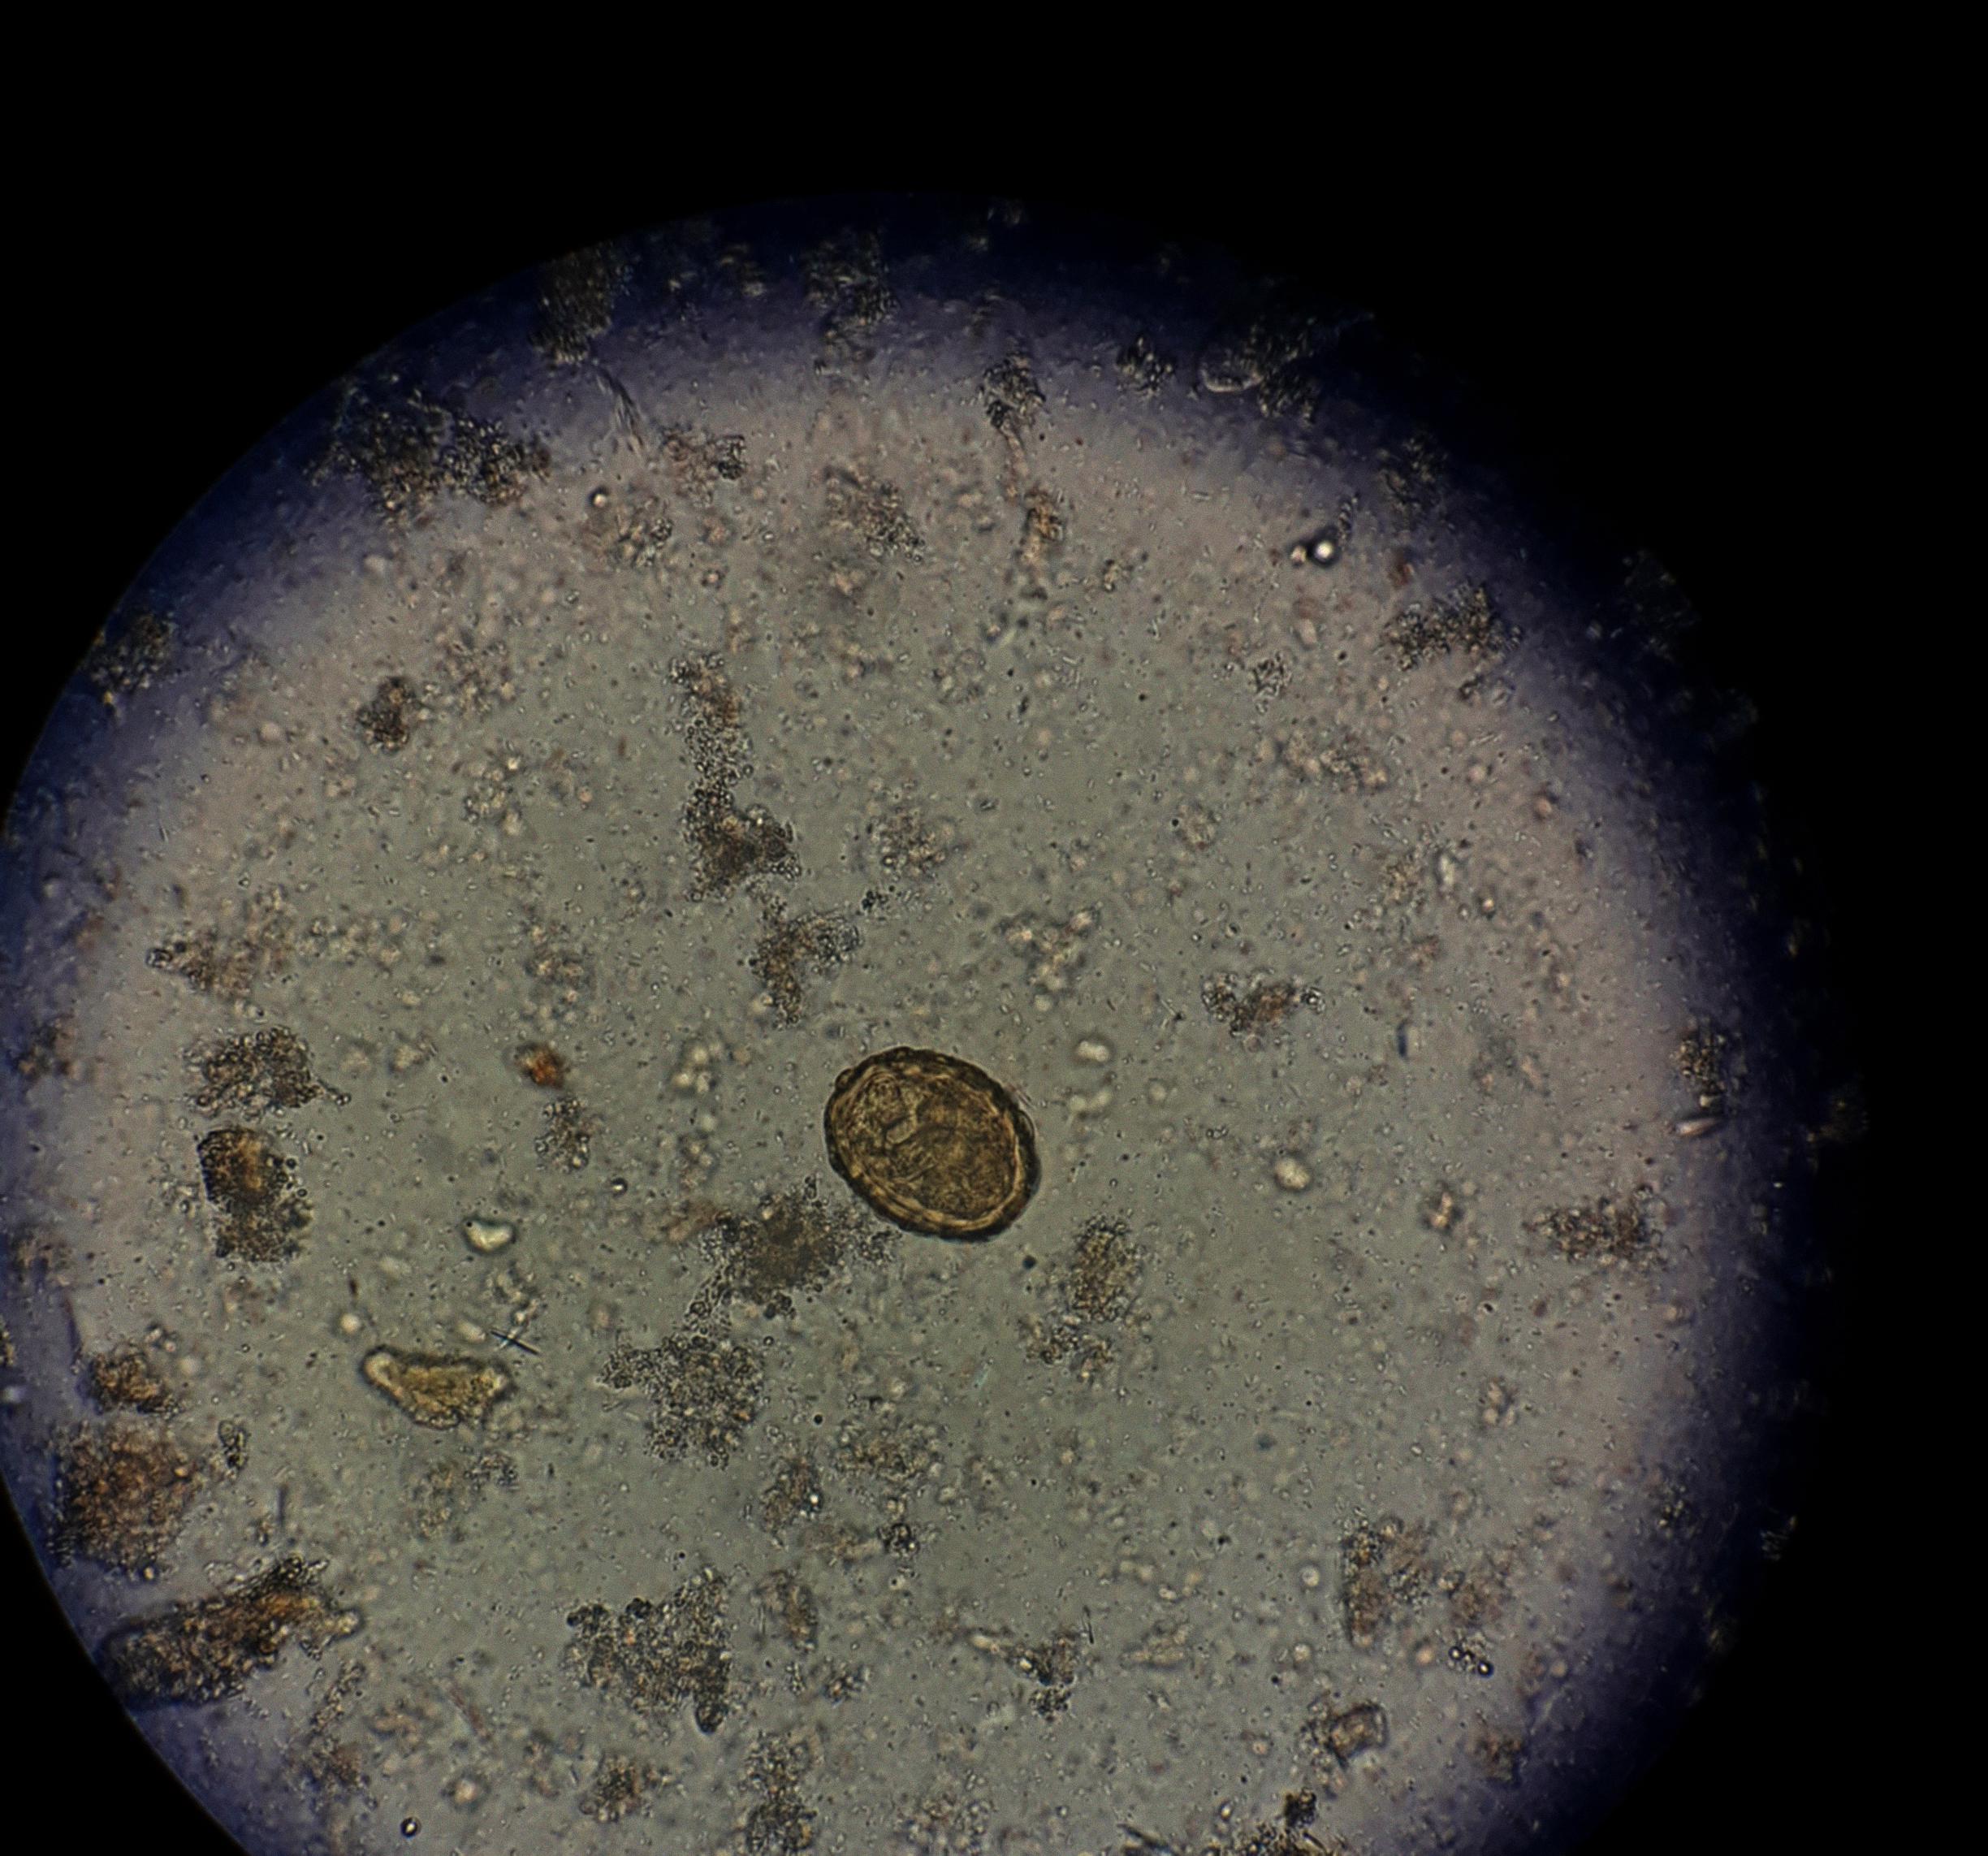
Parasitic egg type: Ascaris lumbricoides